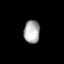
Tissue: lung
Cell type: Endothelial cells
Senescence score: 0.5967
Nuclear area (px): 358
Mean DAPI intensity: 172.615